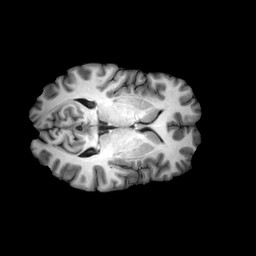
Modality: T1w
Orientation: axial
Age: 33
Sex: male
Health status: ill